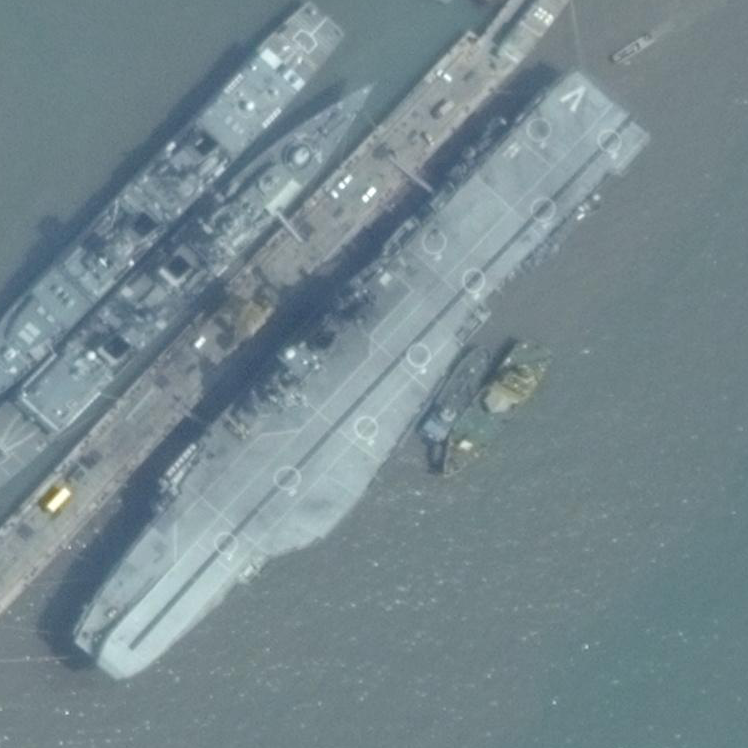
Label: aircraft_carrier